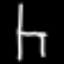
Label: chair